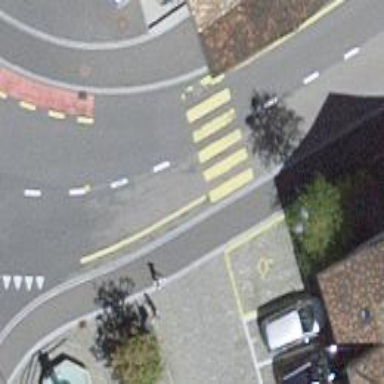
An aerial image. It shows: Marked zebra crossing on the road. The crossing is indicated by zebra markings.